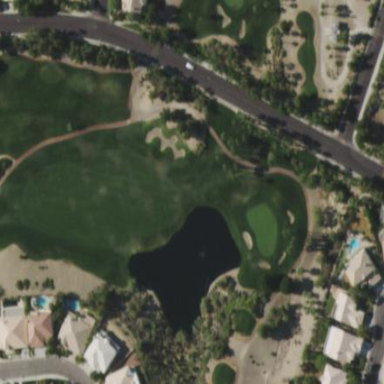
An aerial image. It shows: Grassy area designated as golf fairway.